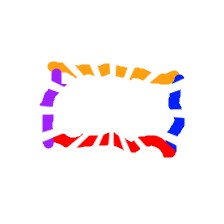
Shape: rectangle